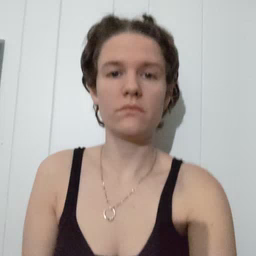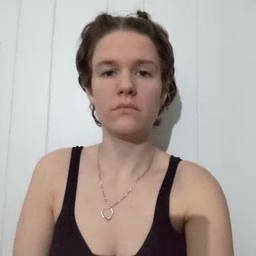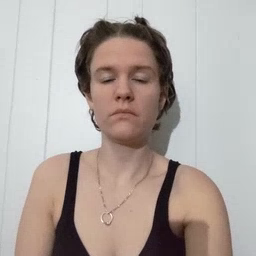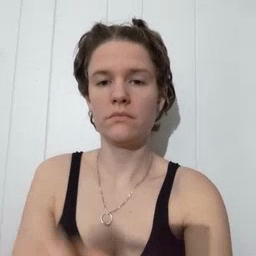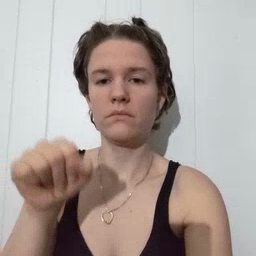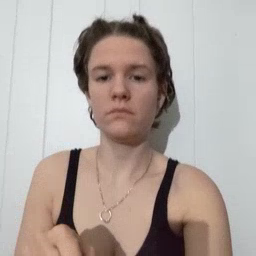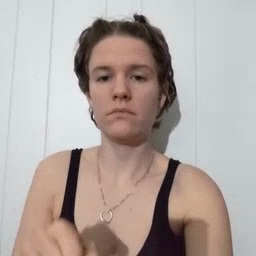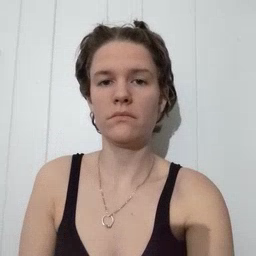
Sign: can